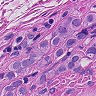
Metastatic tissue present: yes